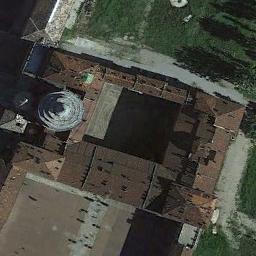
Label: church